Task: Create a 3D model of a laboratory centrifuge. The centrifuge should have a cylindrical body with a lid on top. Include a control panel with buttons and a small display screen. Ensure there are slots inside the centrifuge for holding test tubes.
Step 155:
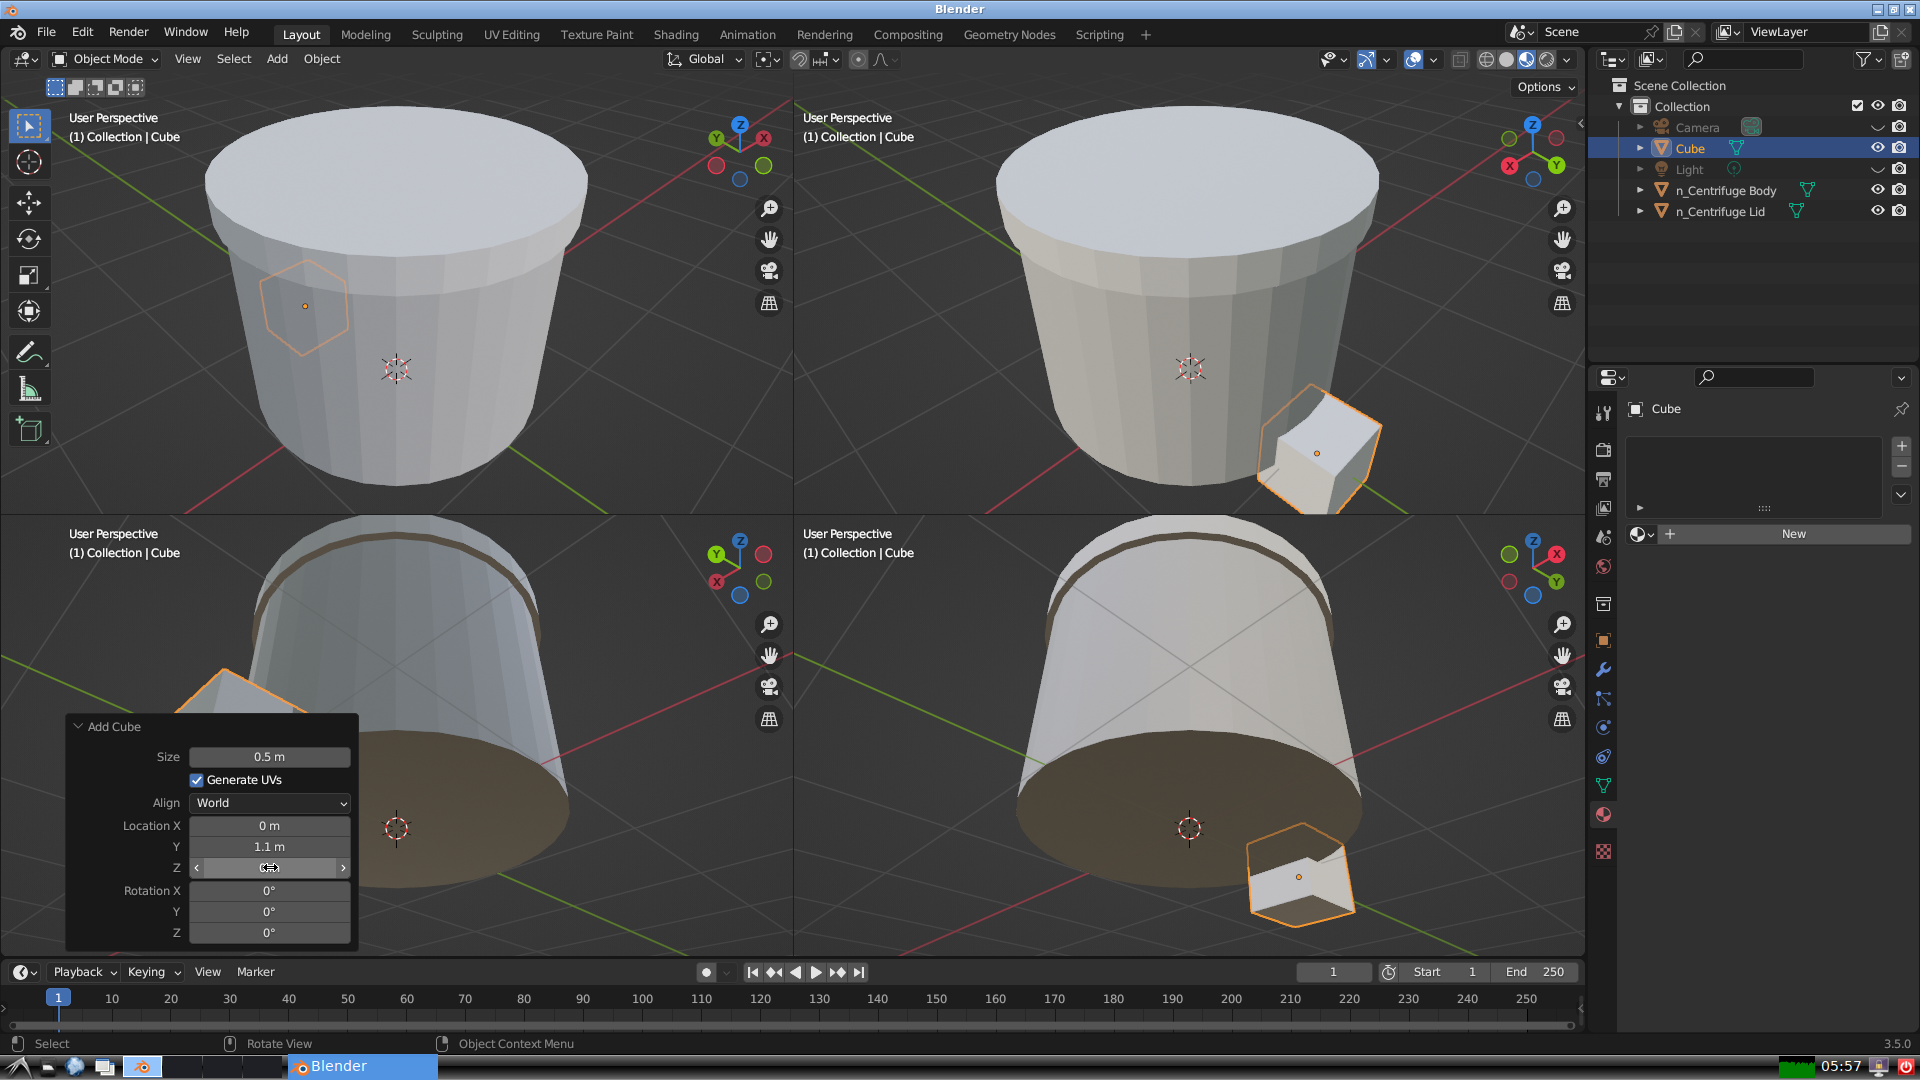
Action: click: no